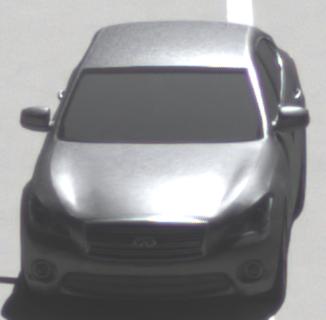
Make: Infiniti
Model: M 37
Detailed model: M (Y51)
Model produced from: 2010/10
Model produced until: 2013/11
Doors: 4
Color: gray
Road condition: dry road
Daytime: midday
Contrast: high contrast